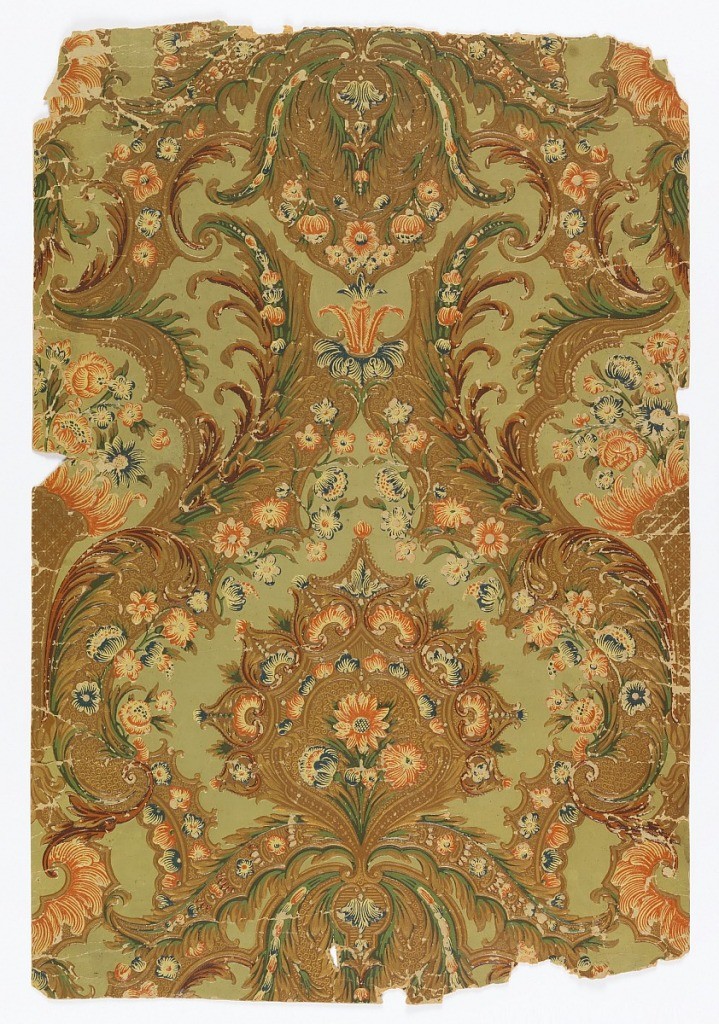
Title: Sidewall
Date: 1880–90
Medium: Block-printed paper, embossed, hand-rubbed oil finish
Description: Imitation leather. On light gray-green background, embossed in imitation of leather, large curving foliate pattern, vertically symmetrical along central palmette in brown, with gilded ornamental fill patterns, this palmette enframed in leafy S-curves. Three feathers of junctuire of two opposed S-curves. Scattered symmetrically, blue and white and orange-red and white flower with green leaves. At edges of length, halves of patterns which, joined, form vase of horn containing flowers.